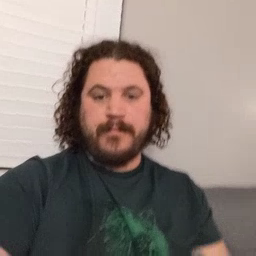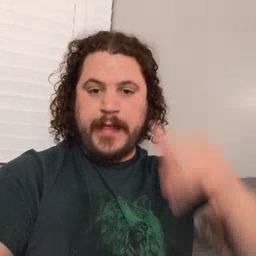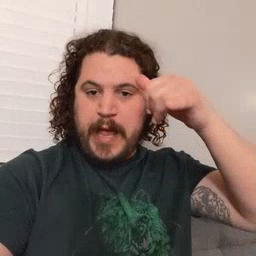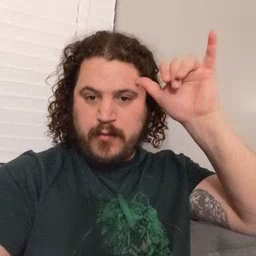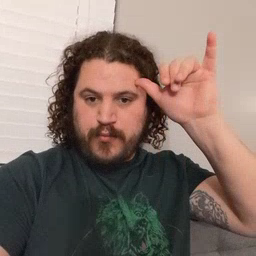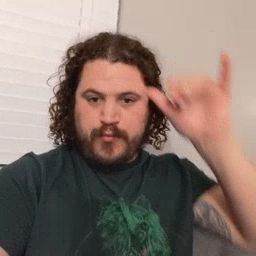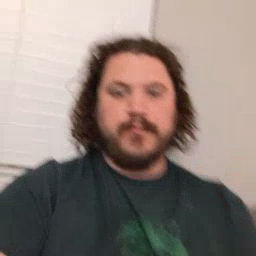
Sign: cow